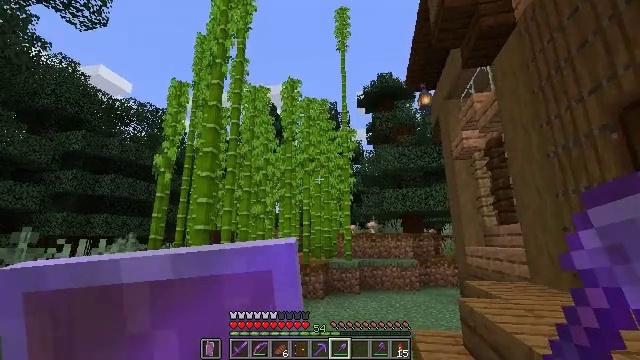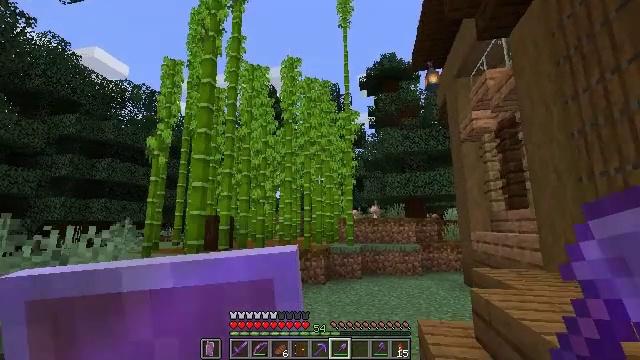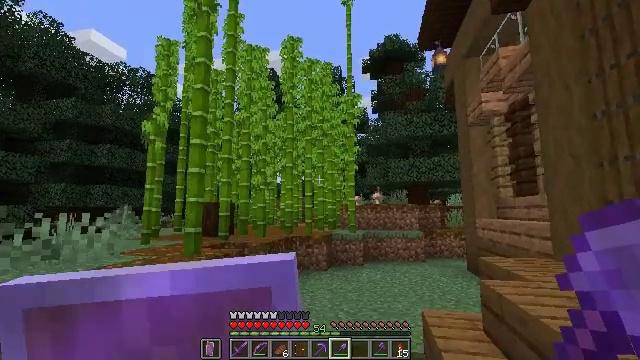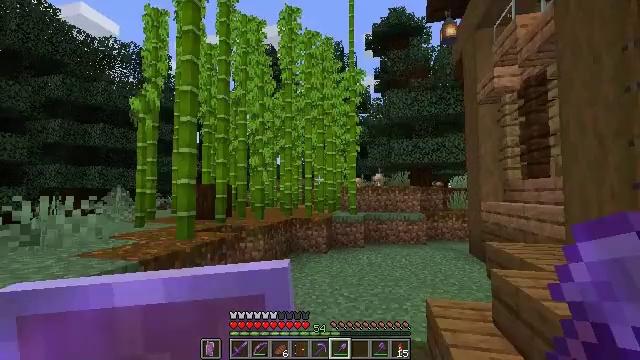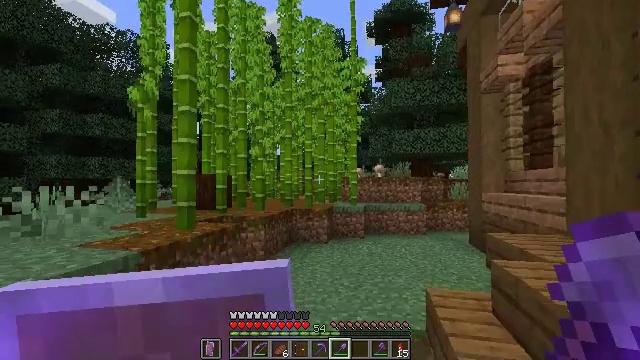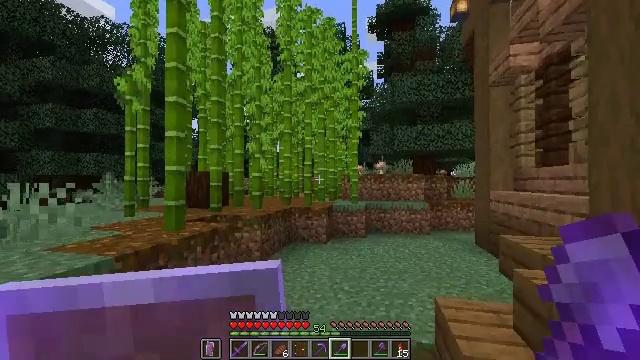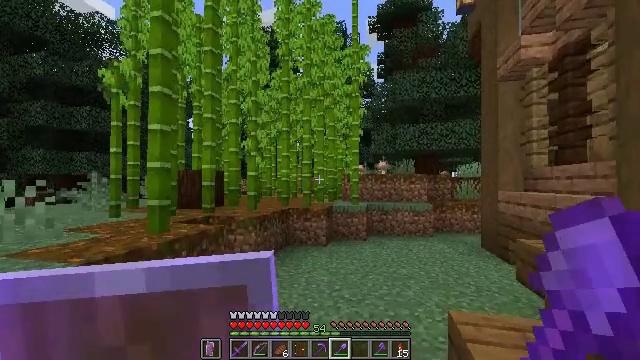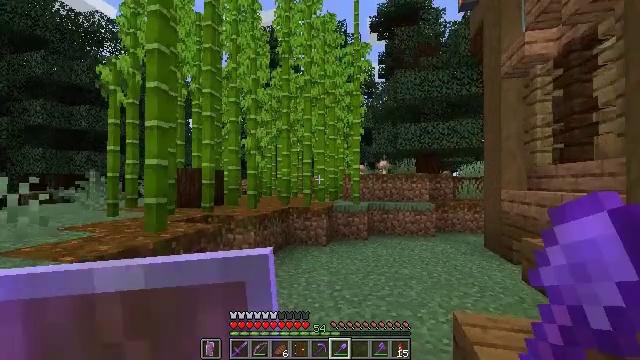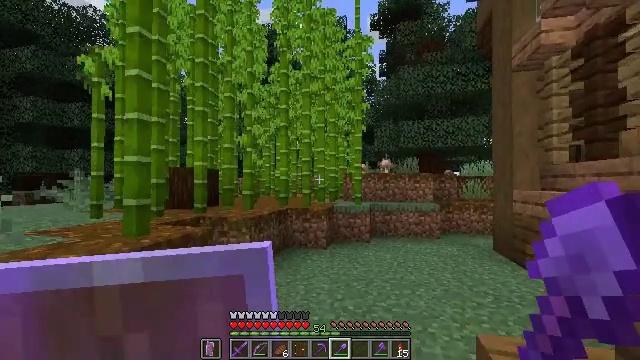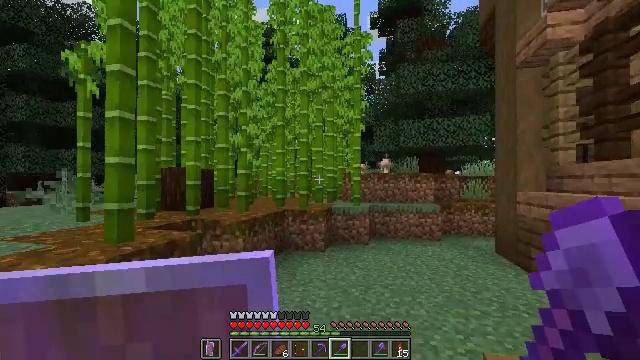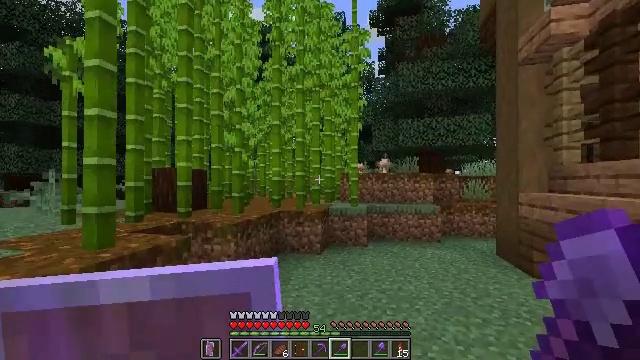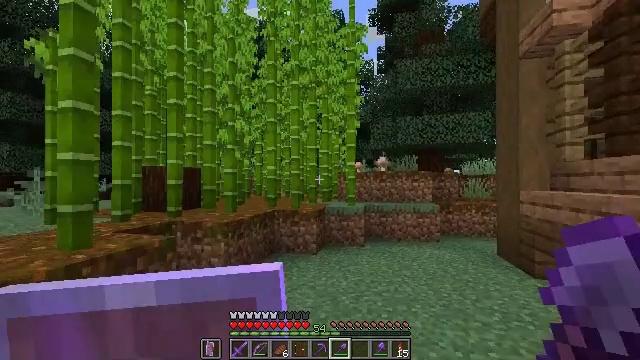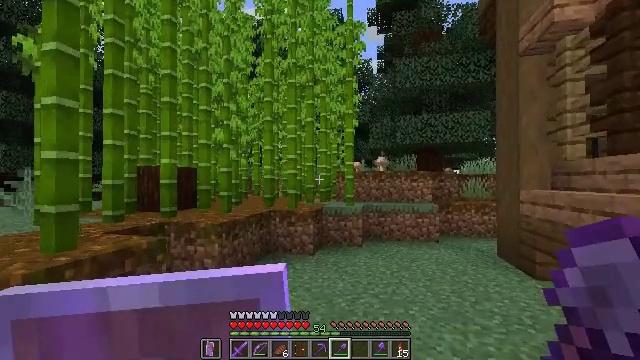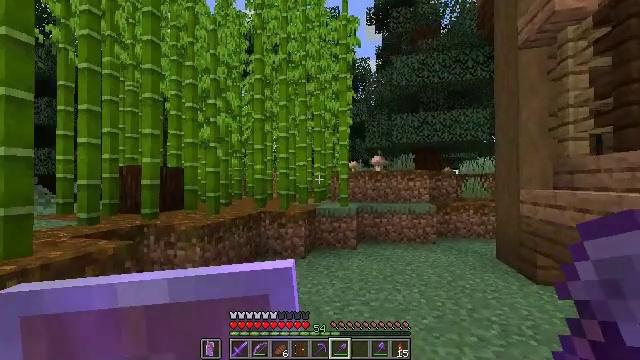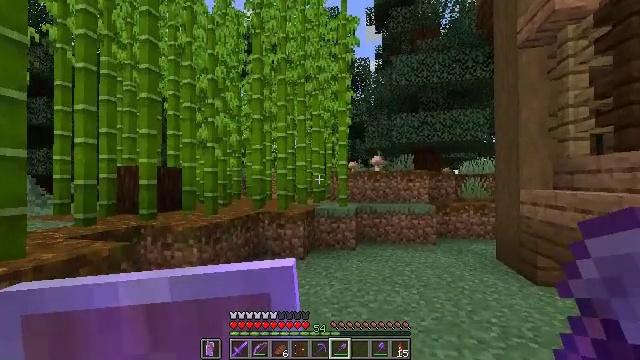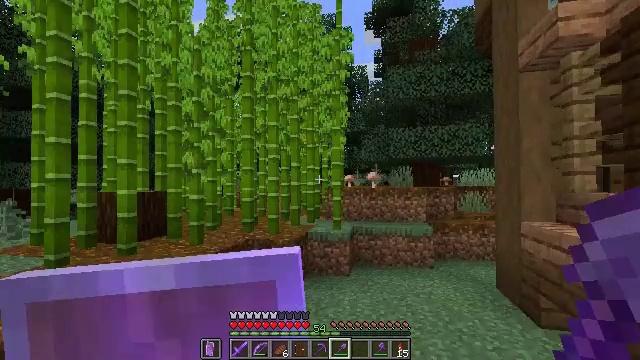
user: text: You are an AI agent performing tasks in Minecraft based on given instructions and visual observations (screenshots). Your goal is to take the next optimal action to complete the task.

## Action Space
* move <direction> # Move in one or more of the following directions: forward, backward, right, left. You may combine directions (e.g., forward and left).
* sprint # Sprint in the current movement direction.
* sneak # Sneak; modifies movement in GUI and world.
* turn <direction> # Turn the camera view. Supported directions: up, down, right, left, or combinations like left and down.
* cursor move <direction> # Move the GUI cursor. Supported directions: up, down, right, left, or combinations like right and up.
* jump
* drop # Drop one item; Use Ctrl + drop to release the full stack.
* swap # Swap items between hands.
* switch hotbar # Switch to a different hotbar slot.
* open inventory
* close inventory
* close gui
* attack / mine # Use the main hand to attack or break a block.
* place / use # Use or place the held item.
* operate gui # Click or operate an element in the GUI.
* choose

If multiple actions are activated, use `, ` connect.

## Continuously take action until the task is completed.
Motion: motion action
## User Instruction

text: Harvest the spruce log from a tree trunk.
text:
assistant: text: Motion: move forward, turn down
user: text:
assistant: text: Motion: move forward, turn down
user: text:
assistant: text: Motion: move forward, turn down
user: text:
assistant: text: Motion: move forward, turn down
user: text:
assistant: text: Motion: move forward
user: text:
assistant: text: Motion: move forward
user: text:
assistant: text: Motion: move forward
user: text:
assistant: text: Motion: move forward
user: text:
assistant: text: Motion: move forward and move right
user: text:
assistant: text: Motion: move forward and move right
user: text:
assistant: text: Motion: move forward and move right
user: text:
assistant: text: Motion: move forward and move right
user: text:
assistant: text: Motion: move forward and move right
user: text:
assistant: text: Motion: move forward and move right
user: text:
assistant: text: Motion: move forward
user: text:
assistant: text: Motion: move forward
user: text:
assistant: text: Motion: move forward
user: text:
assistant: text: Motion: move forward, turn left
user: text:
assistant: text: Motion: move forward, turn left
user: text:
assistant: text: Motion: move forward, turn left
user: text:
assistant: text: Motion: move forward, turn left
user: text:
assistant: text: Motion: move forward, turn left
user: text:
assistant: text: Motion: move forward, turn left and down
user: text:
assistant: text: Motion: move forward, turn left and down
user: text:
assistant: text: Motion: move forward, turn left and down
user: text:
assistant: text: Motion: move forward, turn left and down
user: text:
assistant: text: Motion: move forward, turn left and down
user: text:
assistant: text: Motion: move forward
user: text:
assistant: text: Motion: no_op
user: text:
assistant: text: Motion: no_op